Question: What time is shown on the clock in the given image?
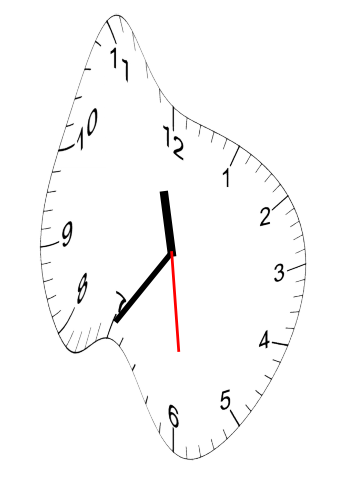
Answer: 11:35:29